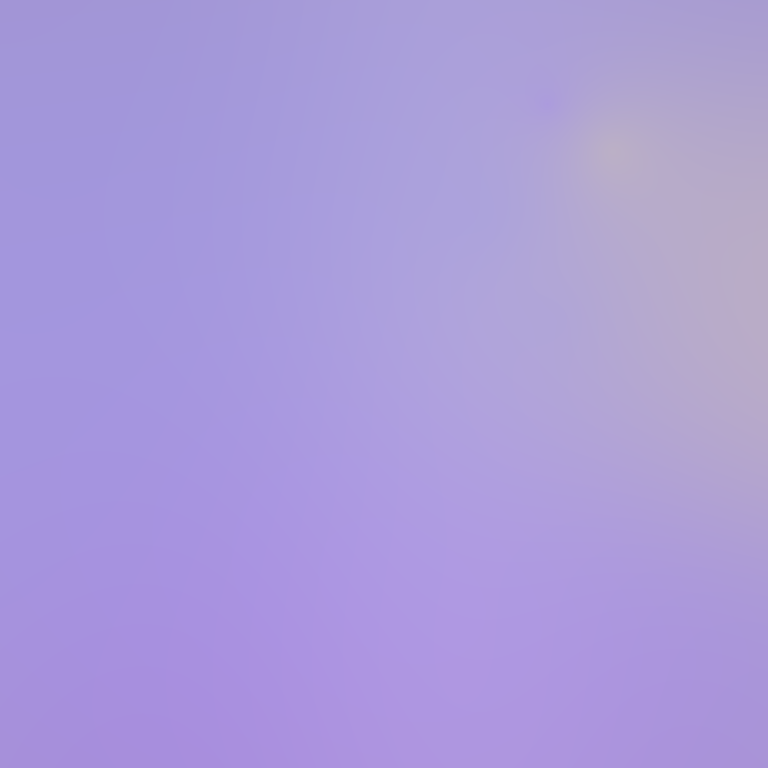
Abstract light effect, smooth gradient from soft lavender to pale pink, serene atmosphere, diffuse glow, no room, no furniture, no objects.